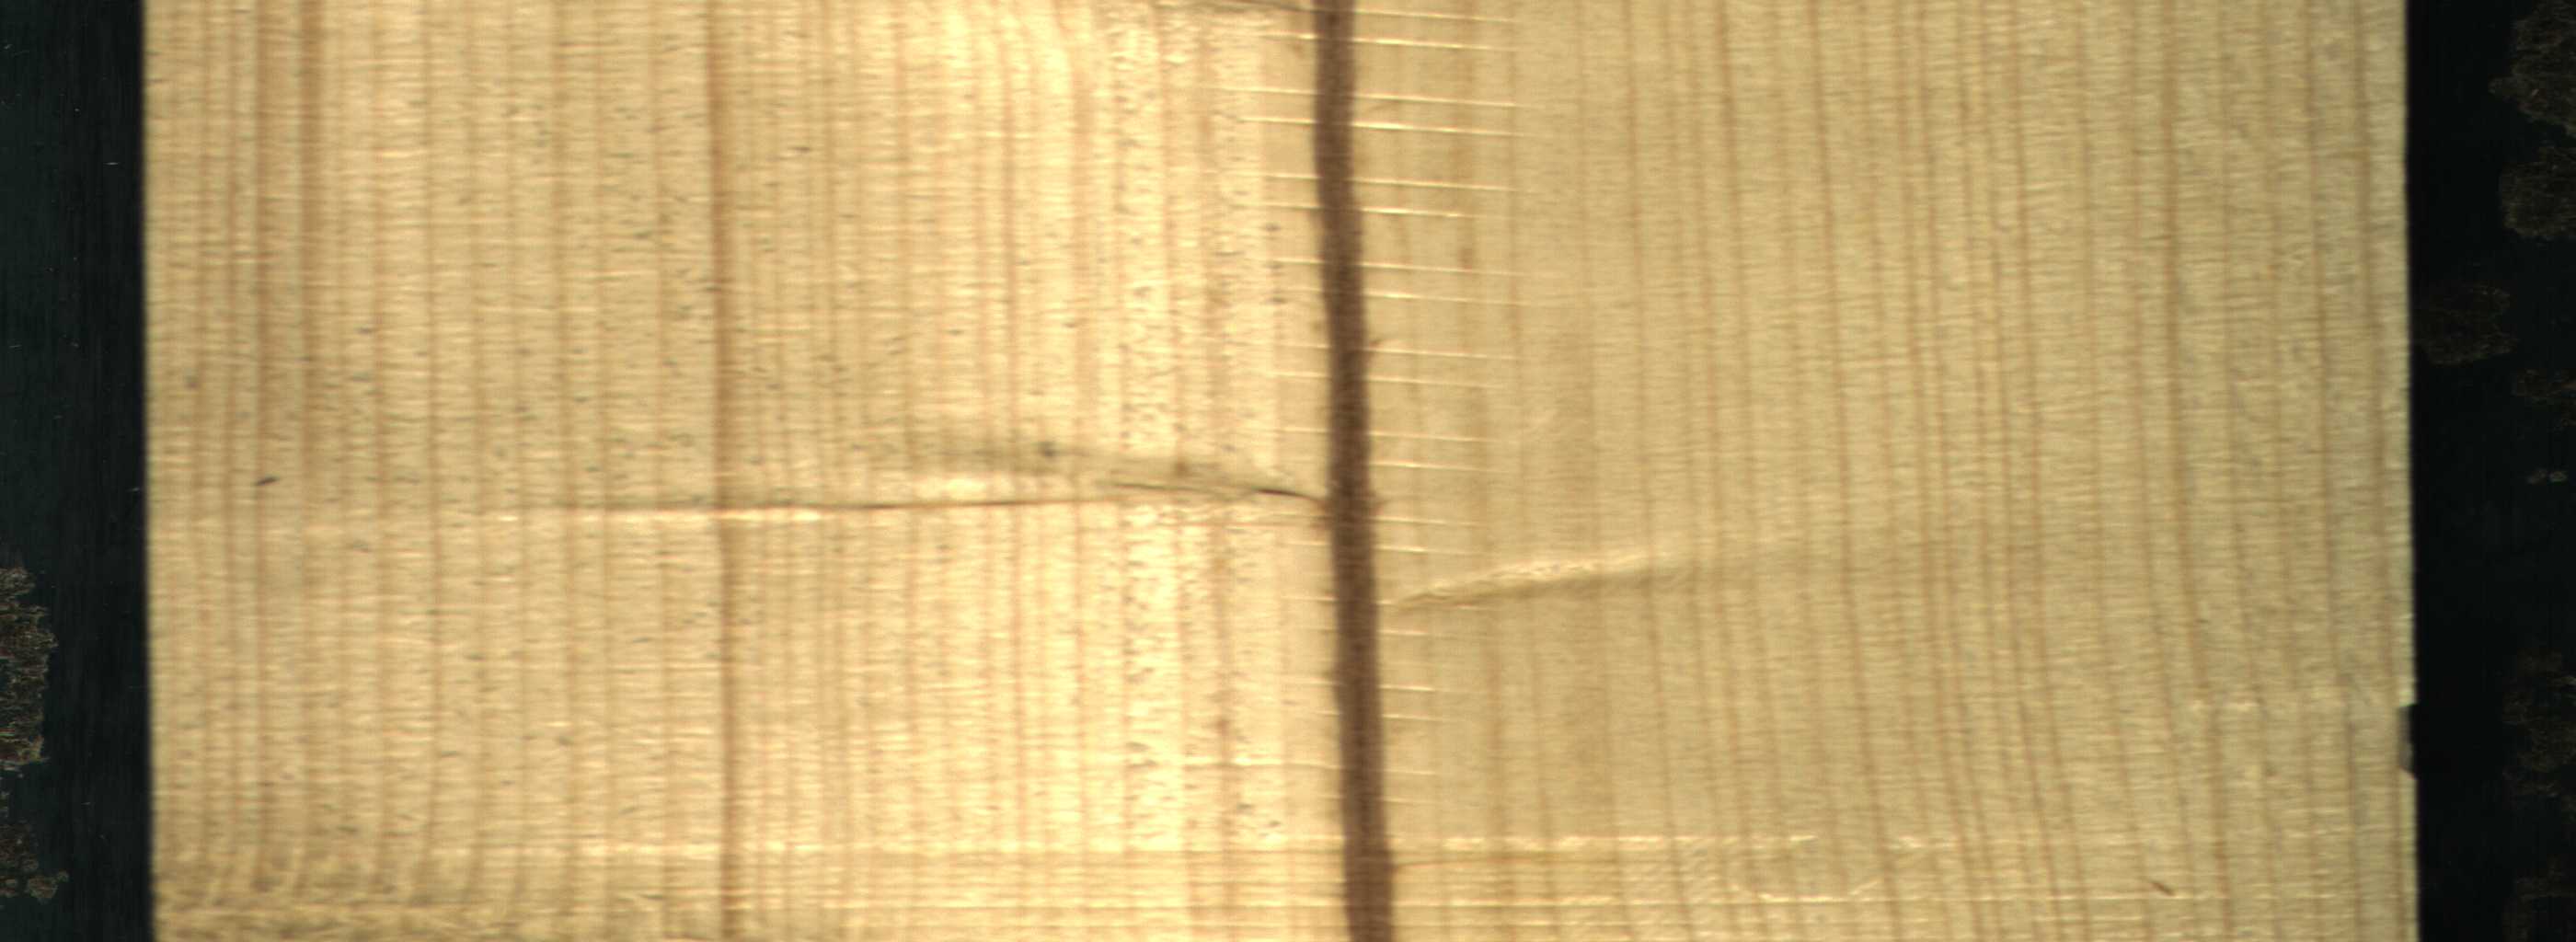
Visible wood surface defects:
Marrow